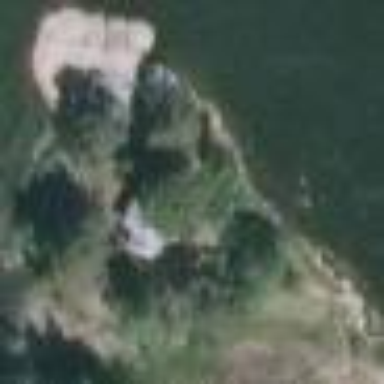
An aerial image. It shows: Islet located along the natural coastline.